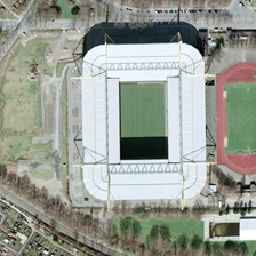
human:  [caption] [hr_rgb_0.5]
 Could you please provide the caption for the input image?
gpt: A stadium and a playground are surrounded by three roads with trees on both sides.

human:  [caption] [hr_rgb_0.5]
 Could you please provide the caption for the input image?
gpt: a stadium and a playground are surrounded by three streets with green trees on two sides of it.

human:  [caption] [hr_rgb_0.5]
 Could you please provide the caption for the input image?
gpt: The stadium and playground are surrounded by three roads with two green trees on the side.

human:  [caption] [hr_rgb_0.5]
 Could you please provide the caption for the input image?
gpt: There are three roads and green roads around the stadium and children's playground.

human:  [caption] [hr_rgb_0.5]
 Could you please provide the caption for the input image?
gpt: A stadium and an amusement park are surrounded by three roads with green trees on two sides.